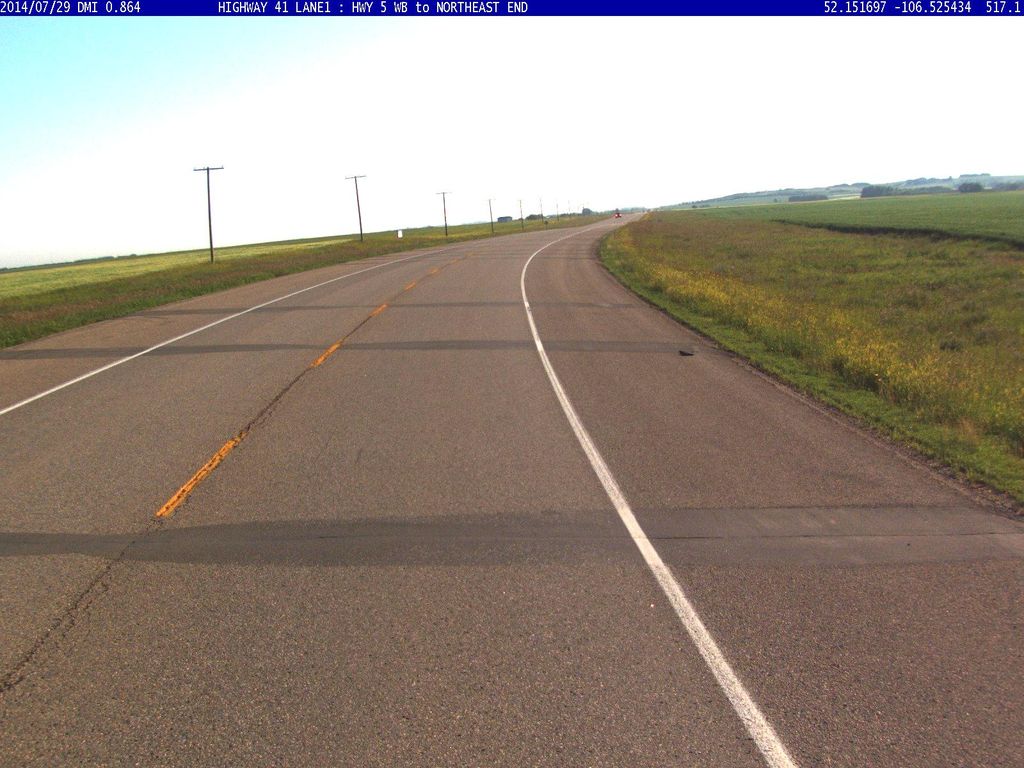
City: saskatoon